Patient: sex M, age 73
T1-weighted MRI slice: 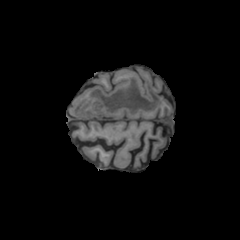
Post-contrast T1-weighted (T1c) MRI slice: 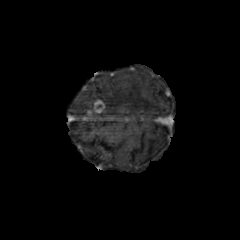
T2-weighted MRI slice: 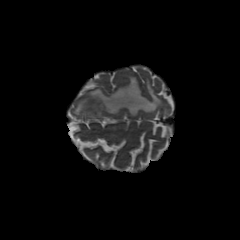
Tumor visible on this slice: yes
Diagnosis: Glioblastoma, IDH-wildtype
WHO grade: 4